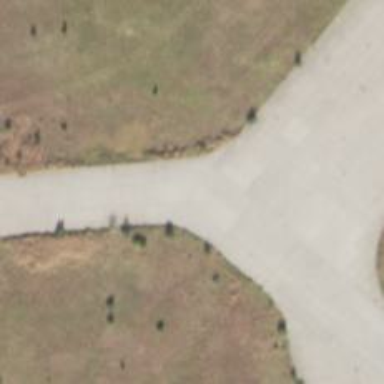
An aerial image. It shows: Image of taxiway at airport.